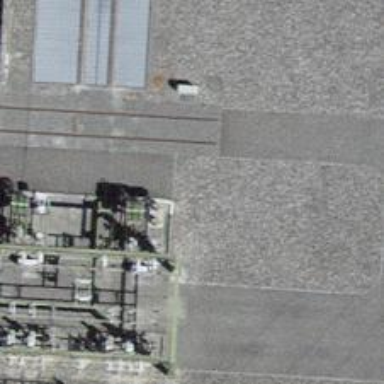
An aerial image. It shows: Endpoint of substation.